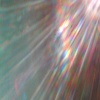
Label: sunburn